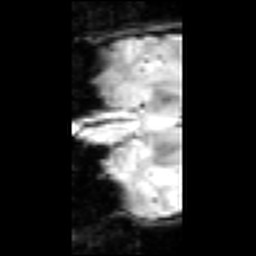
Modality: inplaneT2
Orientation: coronal
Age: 31
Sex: female